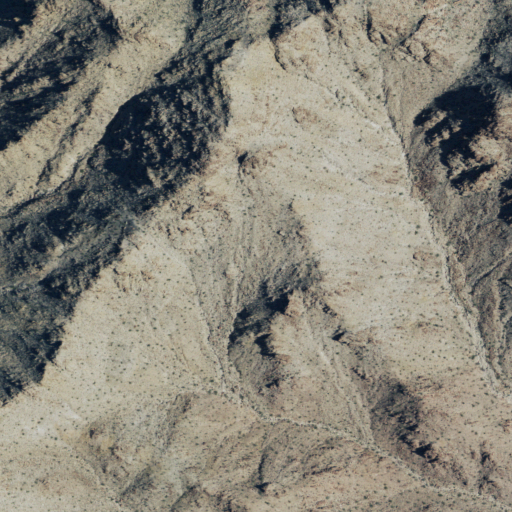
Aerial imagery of mountains in California named Calumet Mountains containing only shrub